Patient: sex F, age 35
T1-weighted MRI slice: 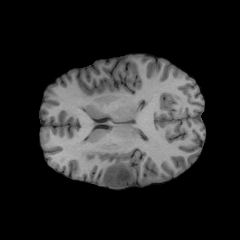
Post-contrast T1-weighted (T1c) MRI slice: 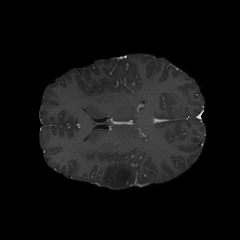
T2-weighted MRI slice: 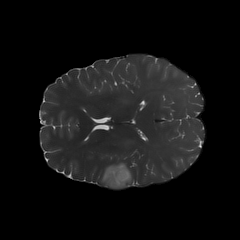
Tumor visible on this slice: yes
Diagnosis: Oligodendroglioma, IDH-mutant, 1p/19q-codeleted
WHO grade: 2